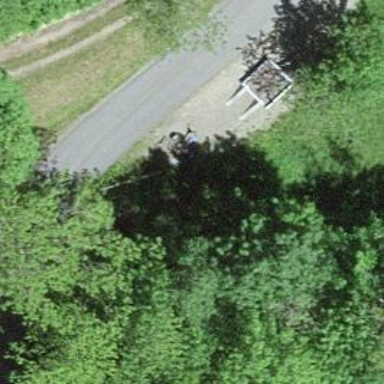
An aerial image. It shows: Culvert tunnel.